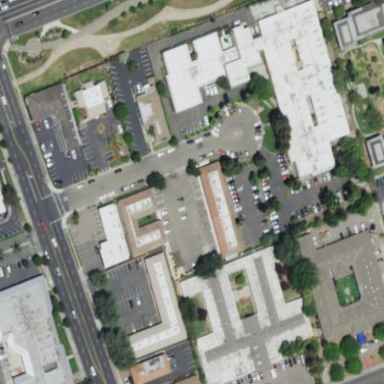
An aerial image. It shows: Commercial area.